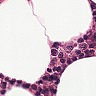
Metastatic tissue present: no